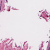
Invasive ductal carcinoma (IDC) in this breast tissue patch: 1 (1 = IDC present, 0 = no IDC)